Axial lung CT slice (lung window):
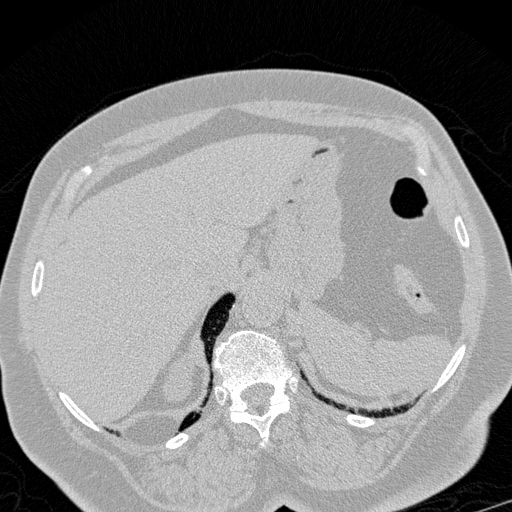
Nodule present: no